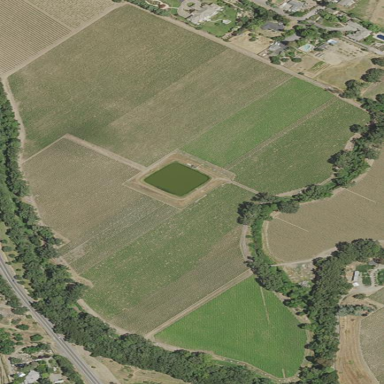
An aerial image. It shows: Vineyard with wine grapes as the crop.